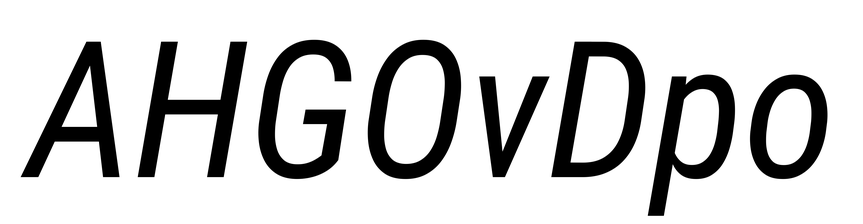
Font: Roboto-Italic_Condensed_Italic